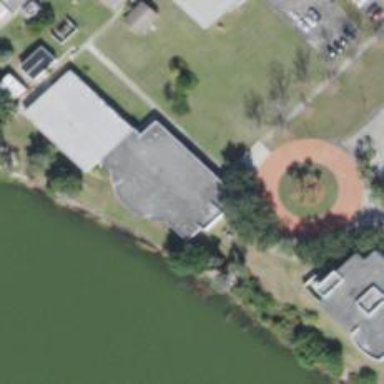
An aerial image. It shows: College building.